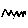
Label: zigzag